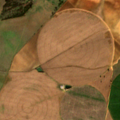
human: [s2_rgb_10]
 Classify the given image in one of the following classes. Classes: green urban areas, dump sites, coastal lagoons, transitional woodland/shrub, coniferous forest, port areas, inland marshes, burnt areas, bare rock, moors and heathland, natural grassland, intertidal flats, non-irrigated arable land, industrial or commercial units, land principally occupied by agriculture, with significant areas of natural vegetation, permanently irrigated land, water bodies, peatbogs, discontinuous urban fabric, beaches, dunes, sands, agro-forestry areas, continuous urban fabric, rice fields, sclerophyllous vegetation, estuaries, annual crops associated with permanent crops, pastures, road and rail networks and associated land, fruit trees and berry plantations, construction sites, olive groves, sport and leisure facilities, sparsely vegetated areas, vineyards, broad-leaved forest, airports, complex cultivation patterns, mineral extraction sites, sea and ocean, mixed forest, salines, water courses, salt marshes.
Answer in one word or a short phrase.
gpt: non-irrigated arable land, permanently irrigated land, pastures